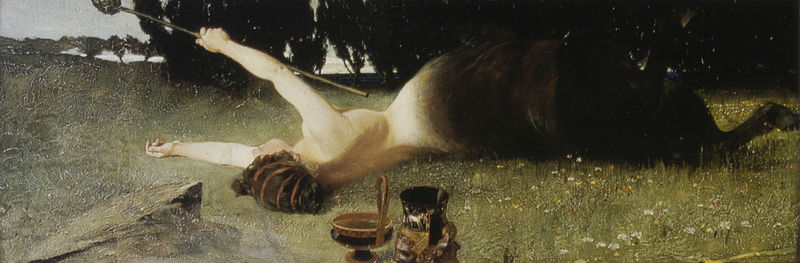
Titel: Trunkene Kentaurin
Künstler: Franz von Stuck
Institution: (Privatsammlung)
Schlagwörter: akt, baum, blau, dunkel, fuß, gemälde, hand, haut, himmel, kopf, körper, mann, meer, nackt, schatten, wasser, weiß, bäume, gelb, grün, landschaft, see, ausschnitt, blume, blumen, braun, brust, busen, frau, frisur, geste, getränk, grau, haar, hell, köpfe, licht, rücken, schwarz, ölbild, blüte, blüten, dame, gras, rasen, rot, tier, wiese, malerei, muster, trinken, arm, arme, band, gesicht, haarschmuck, inkarnat, mensch, schale, stein, tod, hände, öl, ferne, horizont, gebüsch, sonne, boden, gold, haare, kelch, pflanzen, locken, wald, pferd, stock, henkel, kanne, krug, vase, beine, fell, huf, hufe, bein, sommer, strand, liegen, stab, fels, tag, blümchen, haarband, rand, romantik, lanze, langeweile, weiblich, spielen, glanz, allein, langweilig, liegend, steppe, blumenwiese, gefäß, antike, helligkeit, maske, unbekleidet, übergang, rippen, kugeln, mythologie, pinsel, gefässe, fenre, altar, leib, ausgestreckt, sterben, hüfte, antik, rollen, böcklin, fabel, faun, griechisch, halb, kentaur, minotaurus, mischwesen, pferdekörper, wesen, zentaur, zentaurin, sturz, fabelwesen, rechteckig, griechenland, speer, bänder, gänseblümchen, chimäre, centaur, abwärts, doppelwesen, format, frsiur, gestreckt, gestürzt, graß, kelche, kentaurus, kentaus, kerberus, khnopff, krateer, liegt, mathologie, mythologische figur, pfeil, phantasie, schon bald ein stilleben, strecken, tiegel, mythen, zwitter, zepter, hybrid, gerte, fabeltier, horiziont, oberkörperfrei